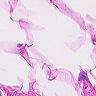
Metastatic tissue present: no